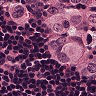
Metastatic tissue present: yes